Question: I am trying to setup a configuration page consisting of hierarchical checkboxes like the following:
'''
-Parent#1
--option#1
--option#2
-Parent#2
--option#1
--option#2
'''
To achieve the above layout, I am using the following code:
'''
$form['categories']['templates']['parent1'] = array(
'#type' => 'checkboxes',
'#title' => t('Select the appropriate actions for the form based on the indicated template'),
'#options' => array("Parent#1"),
'#multiple' => TRUE,
);
$form['categories']['templates']['parent1']['actions'] = array(
'#type' => 'checkboxes',
'#options' => array("P1 - option#1", "P1 - option#2"),
'#multiple' => TRUE,
);
$form['categories']['templates']['parent2'] = array(
'#type' => 'checkboxes',
'#title' => t('Select the appropriate actions for the form based on the indicated template'),
'#options' => array("Parent#2"),
'#multiple' => TRUE,
);
$form['categories']['templates']['parent2']['actions'] = array(
'#type' => 'checkboxes',
'#options' => array("P2 - option#1", "P2 - option#2"),
'#multiple' => TRUE,
);
'''
But the effect I am getting to not as desired. I attached an image of what the code is generating:

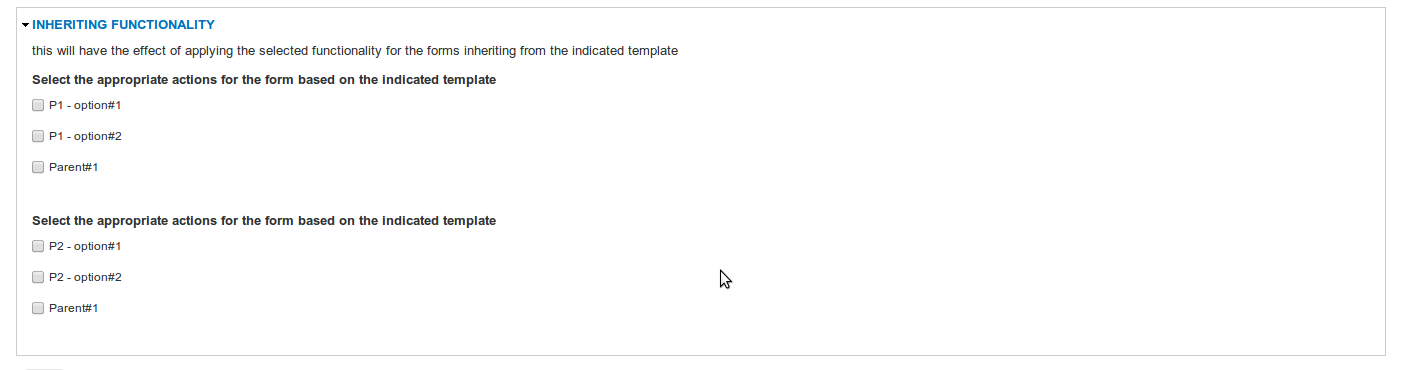
Answer: You can use the new Form API feature, '#states' to achieve this.
Note that, for ease of use, I'm wrapping the conditional checkboxes with a 'fieldset'.
'''
<?php
$form['categories']['templates']['parent1'] = array(
'#type' => 'checkboxes',
'#title' => t('Select the appropriate actions for the form based on the indicated template'),
'#options' => array(1 => 'Parent#1'), // Note this! You can't use 0 as a key in #options.
'#multiple' => TRUE,
);
$form['categories']['templates']['parent1']['wrapper'] = array(
'#type' => 'fieldset',
'#title' => t('Options for @option', array('@option' => 'Parent#1')),
'#states' => array(
'visible' => array(
':input[name="parent1[1]"]' => array('checked' => TRUE), // We use "parent1" and its Nth option. in above field, See #options in above checkboxes field.
),
),
);
$form['categories']['templates']['parent1']['wrapper']['actions'] = array(
'#type' => 'checkboxes',
'#options' => array("P1 - option#1", "P1 - option#2"), // This is also wrong. You must define a key => value pair for #options or somehow avoid using 0 as the key.
'#multiple' => TRUE,
);
?>
'''
You might want to use '#tree' => TRUE in the fieldsets to avoid Drupal from merging same keys' values together.
Also, you won't need '#multiple' in checkboxes field type.
Example with node types:
'''
<?php
$node_types = node_type_get_names();
$form['categories']['templates']['parent1'] = array(
'#type' => 'checkboxes',
'#title' => t('Select the appropriate actions for the form based on the indicated template'),
'#options' => $node_types,
);
foreach ($node_types as $type => $label) {
$form['categories']['templates']['node-options'.$type] = array(
'#type' => 'checkboxes',
'#title' => t('Options for @type', array('@type' => $label)),
'#options' => array("Parent#1"),
'#multiple' => TRUE,
'#states' => array(
'visible' => array(
':input[name="parent1['.$type.']"]' => array('checked' => TRUE), // We use "parent1" and its Nth option. in above field, See #options in above checkboxes field.
),
),
);
}
'''